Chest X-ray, AP view. Patient: 21 years old, sex F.
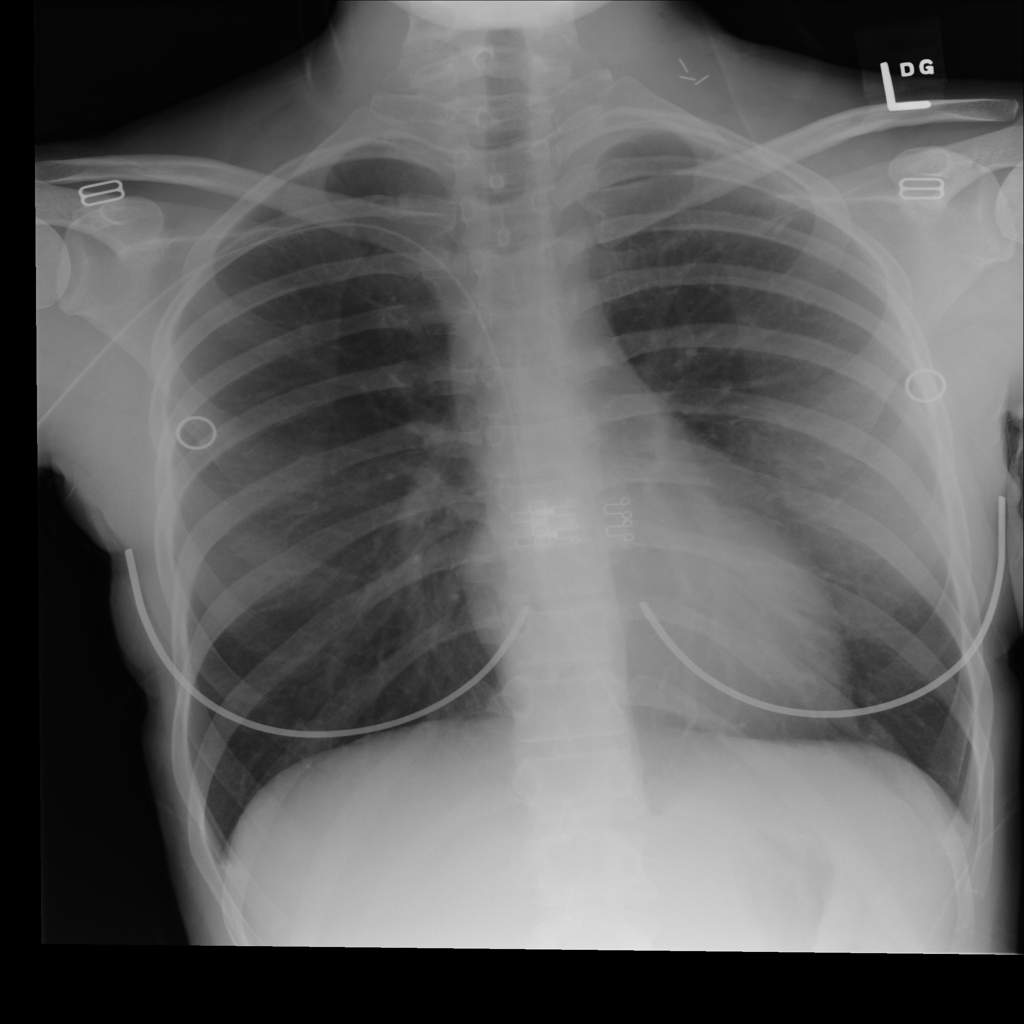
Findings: No Finding